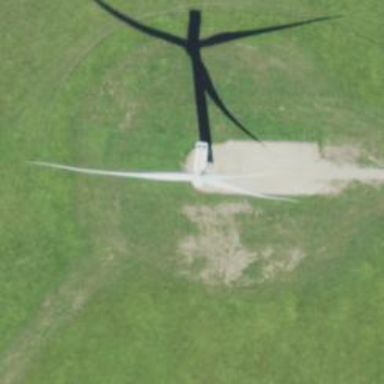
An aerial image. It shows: Wind generator powered by wind turbines.